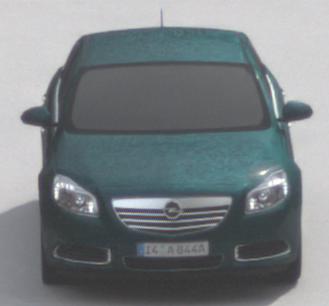
Make: Opel
Model: Insignia 1.6
Detailed model: Insignia (A) Notch Back
Model produced from: 2008/11
Model produced until: 2008/12
Doors: 4
Color: blue
Road condition: dry road
Daytime: morning or afternoon
Contrast: low contrast